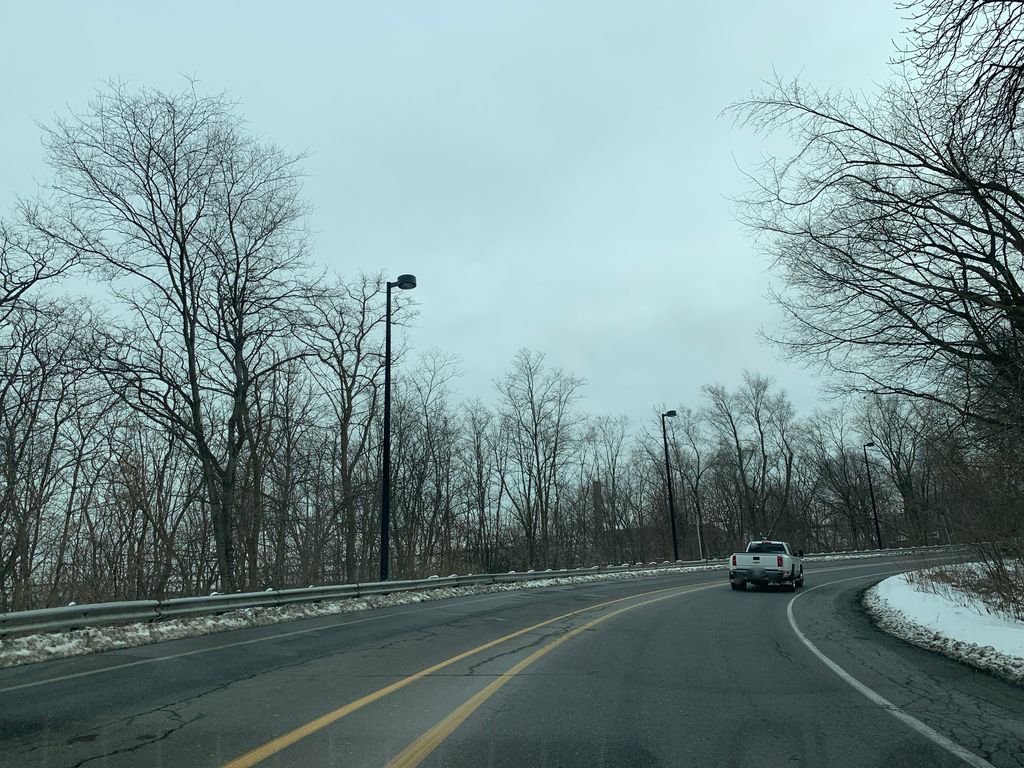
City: toronto